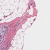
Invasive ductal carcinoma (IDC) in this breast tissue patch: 1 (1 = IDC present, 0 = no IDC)